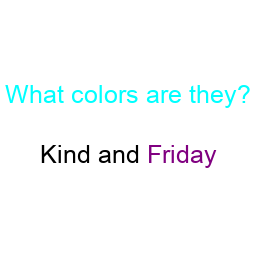
Color: black, purple
Background color: white
Question text color: cyan